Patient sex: F
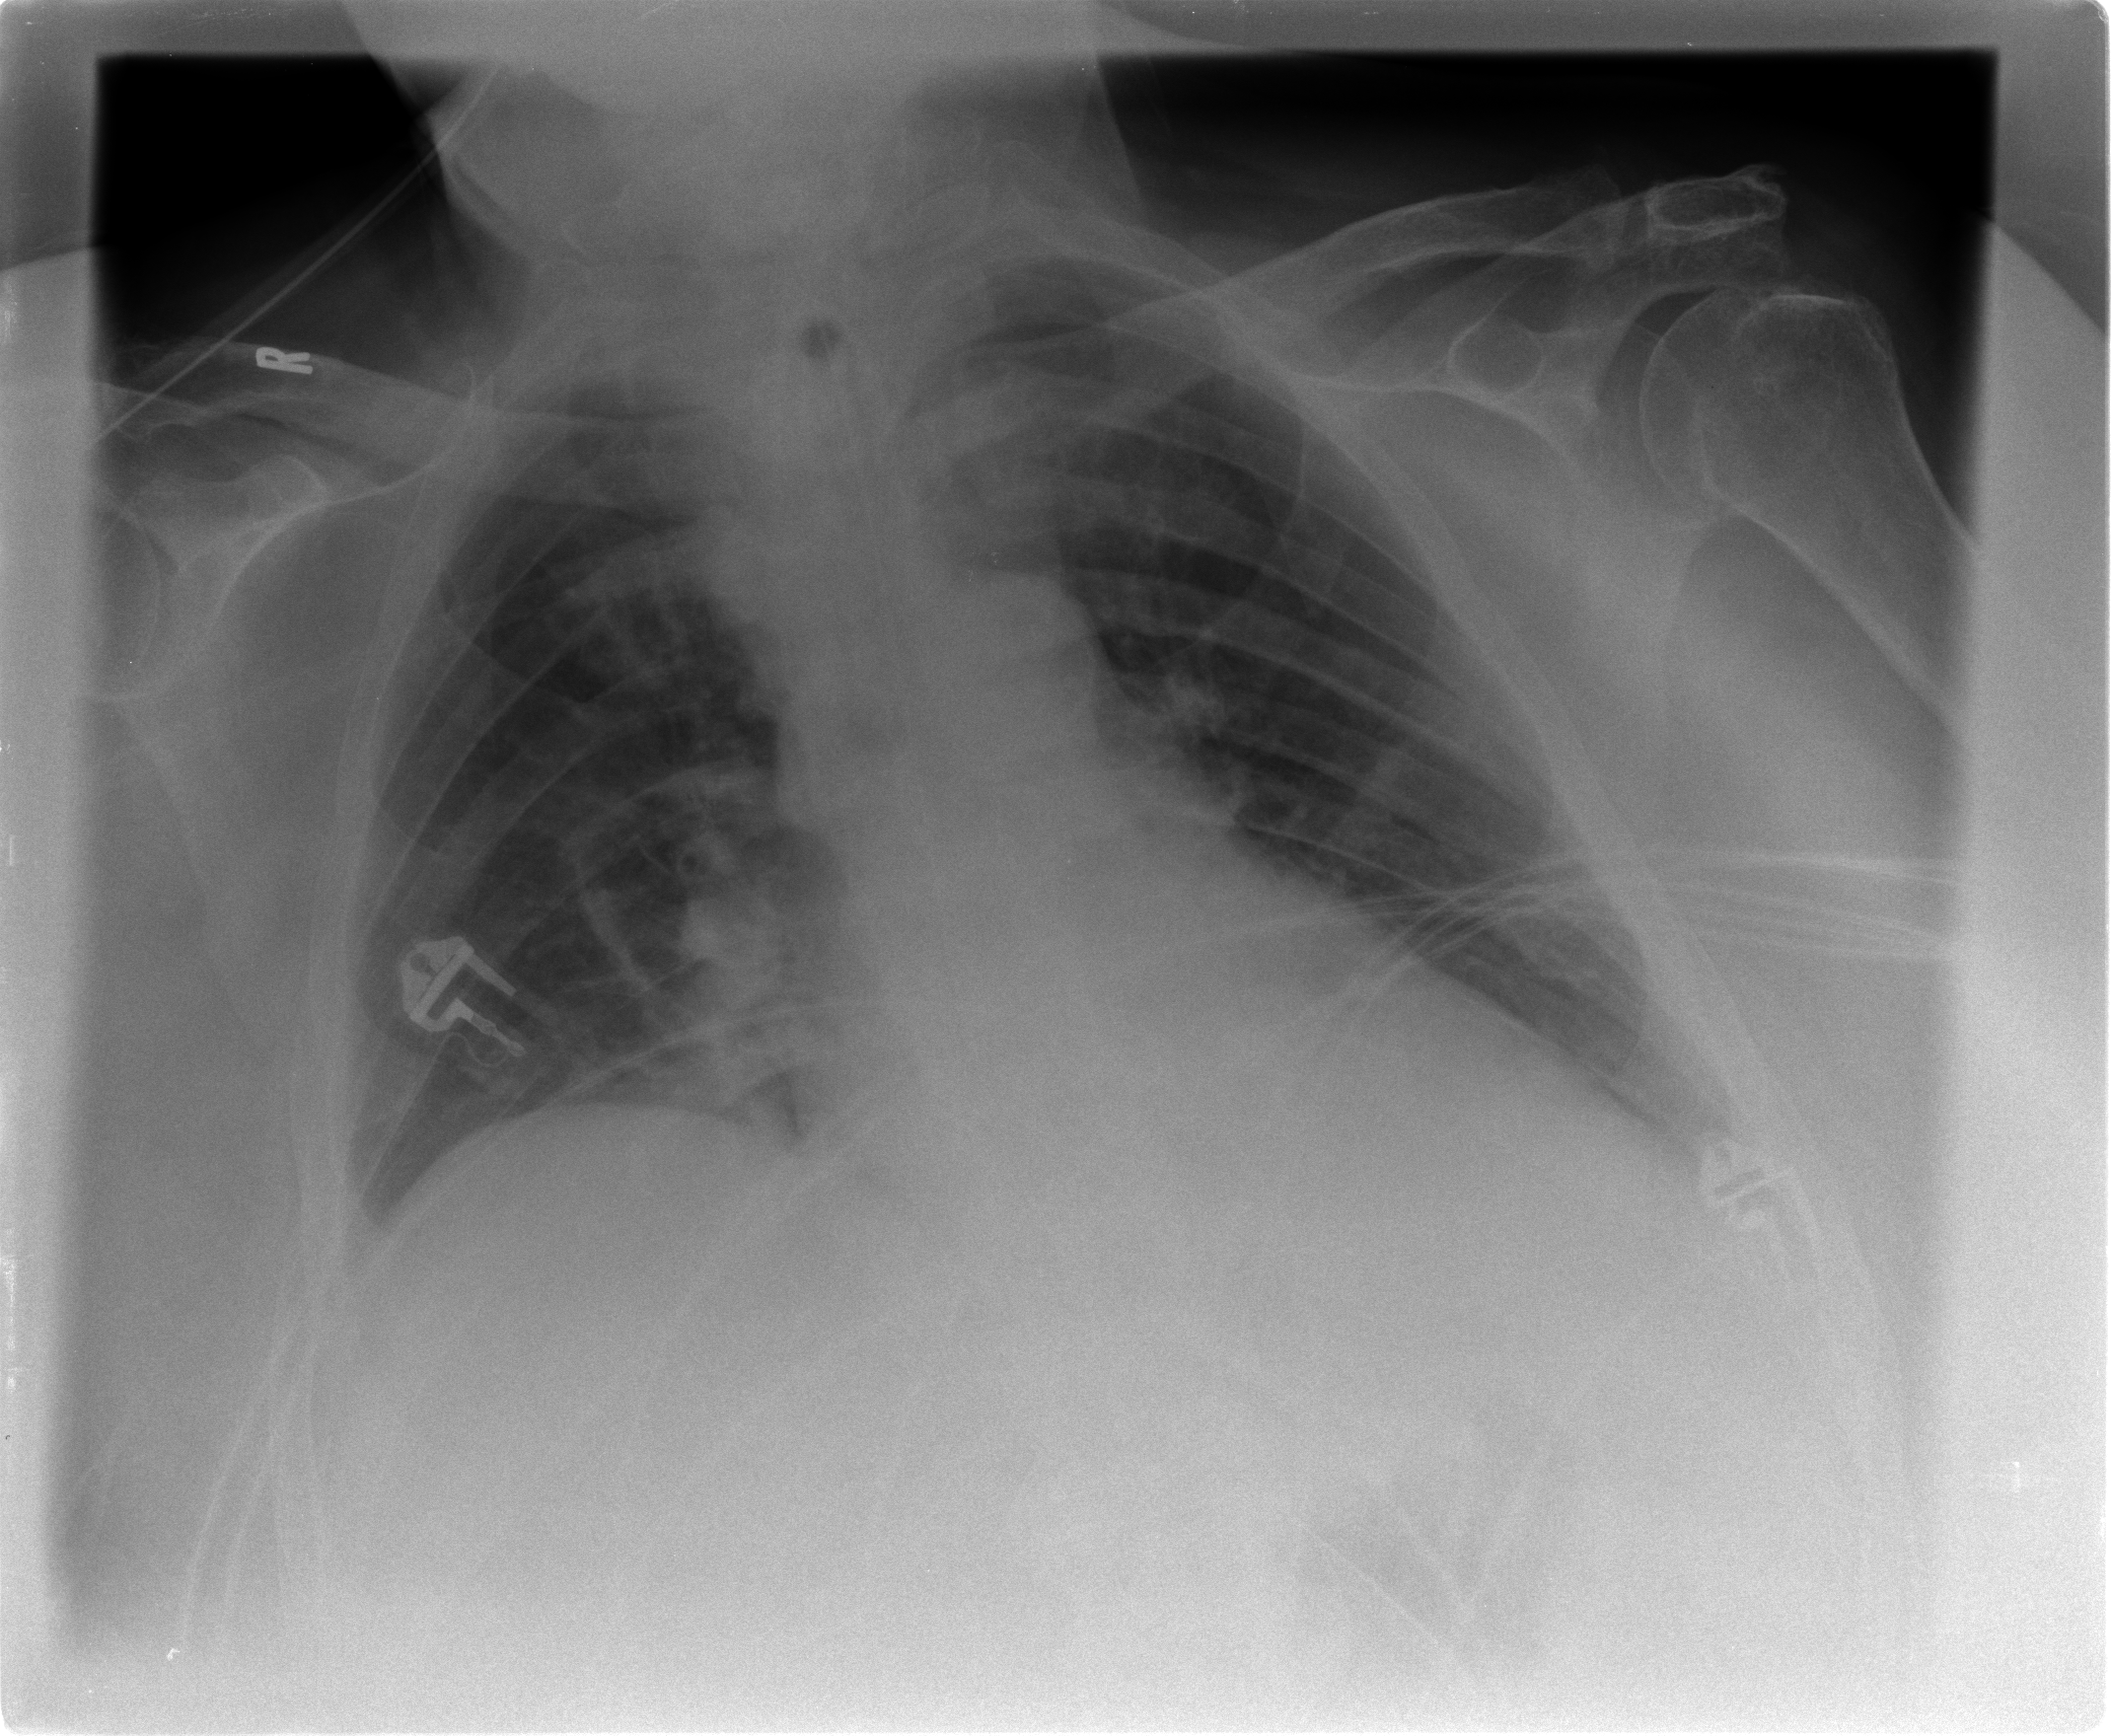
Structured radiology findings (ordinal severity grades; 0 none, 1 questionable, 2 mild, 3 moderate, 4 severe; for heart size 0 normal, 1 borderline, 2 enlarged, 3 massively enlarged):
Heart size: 1
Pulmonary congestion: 2
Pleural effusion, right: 2
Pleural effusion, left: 2
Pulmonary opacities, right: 1
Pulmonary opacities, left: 0
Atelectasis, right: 2
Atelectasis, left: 2